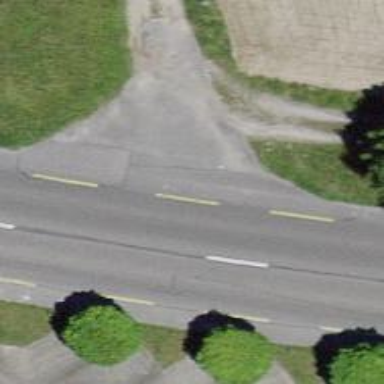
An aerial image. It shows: Secondary road with dedicated cycle lane.